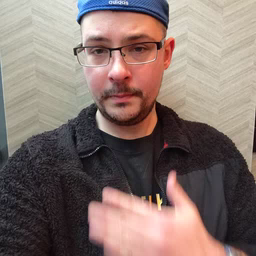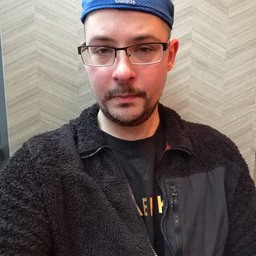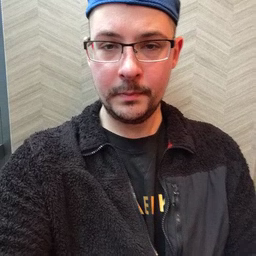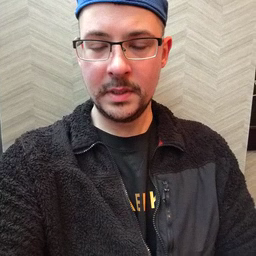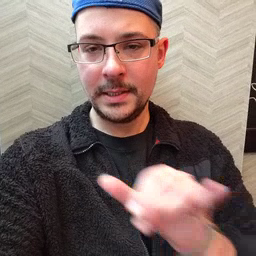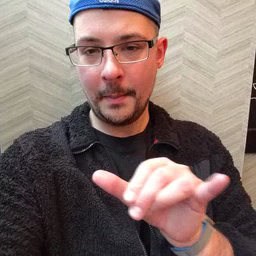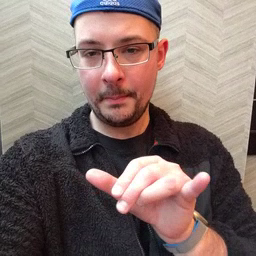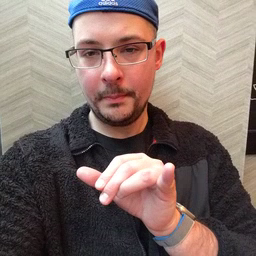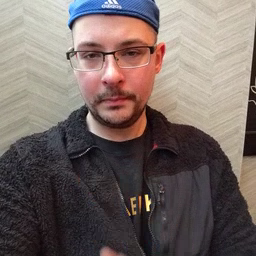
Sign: same